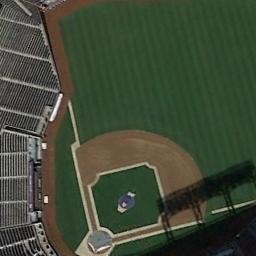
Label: baseball_diamond